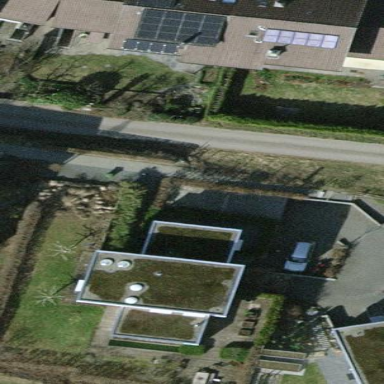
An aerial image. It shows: Building.